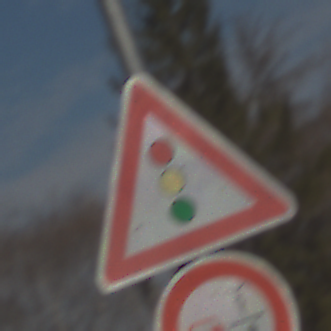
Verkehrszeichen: Lichtzeichenanlage
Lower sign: VerbotUeberholenEinspurigeFahrzeuge
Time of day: Midday
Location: Outdoor (Suburban)
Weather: PartlyCloudy
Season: NotSpecified
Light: Natural